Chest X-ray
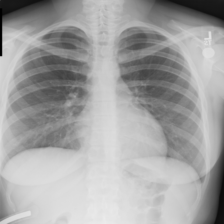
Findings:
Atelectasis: negative
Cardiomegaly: negative
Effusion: negative
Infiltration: negative
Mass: negative
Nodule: negative
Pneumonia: negative
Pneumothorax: negative
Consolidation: negative
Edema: negative
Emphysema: negative
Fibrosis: negative
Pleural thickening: negative
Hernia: negative